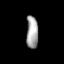
Tissue: lung
Cell type: Epithelial cells
Senescence score: 0.2255
Nuclear area (px): 381
Mean DAPI intensity: 162.612